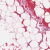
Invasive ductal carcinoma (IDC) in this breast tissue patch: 0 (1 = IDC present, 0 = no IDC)